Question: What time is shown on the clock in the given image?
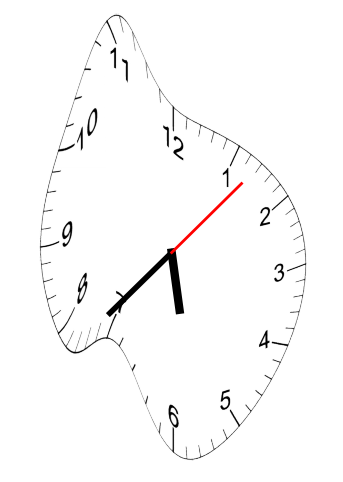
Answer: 05:37:07